Question: I am trying to develop an application with <URL> using the free trail.
Looks like unless a number is manually verified using the Twilio , I cannot send sms or phone call using the Twilio account number.
Assuming , I need to verify the number xxx-xxx-yyyy in my application,whats the C# code to implement verify phone number . Here is the screenshot of the feature I would like to implement in c#.

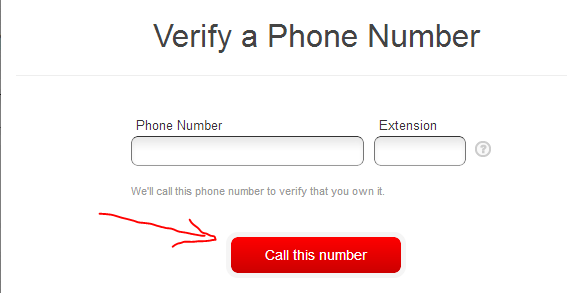
Answer: Twilio evangelist here.
You can use the AddOutgoingCallerId method in the .NET helper library to validate new phone numbers. Calling this method will return to you the 6 digit validation code and make an outgoing call to the phone number provided to the method.
Note that verified phone numbers can only be used to make outgoing voice calls. You cannot send SMS messages using the verified number as the From number.
Hope that helps.